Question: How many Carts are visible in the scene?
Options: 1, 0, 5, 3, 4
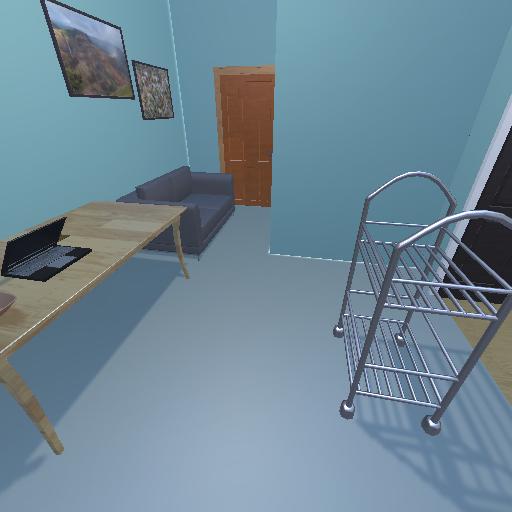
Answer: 1